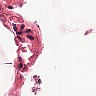
Metastatic tissue present: no